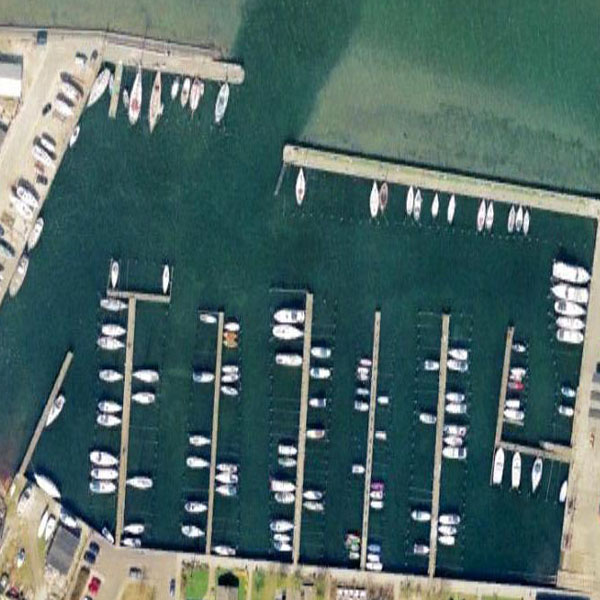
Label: Port